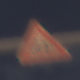
Verkehrszeichen: RadverkehrRechts
Umgebung: Outdoor, Nature
Tageszeit: Midday
Wetter: PartlyCloudy
Licht: Natural
Jahreszeit: NotSpecified
Kontrast: MediumContrast